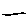
Label: line